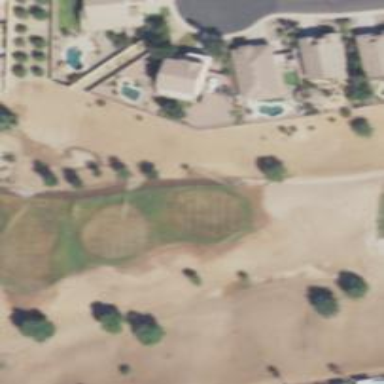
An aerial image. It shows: Well-maintained grade1 path designed for golf carts.